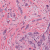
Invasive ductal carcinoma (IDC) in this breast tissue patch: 1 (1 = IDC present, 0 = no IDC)